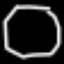
Label: octagon